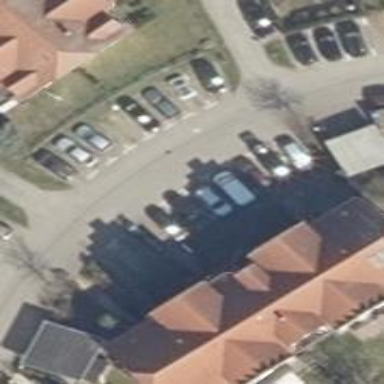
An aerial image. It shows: Parking area.